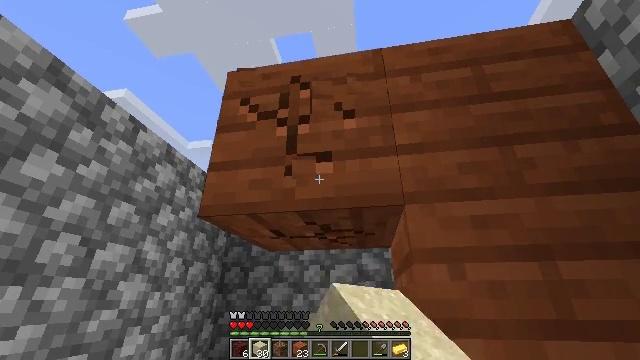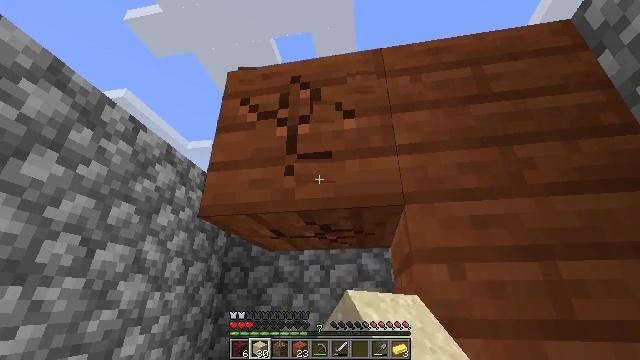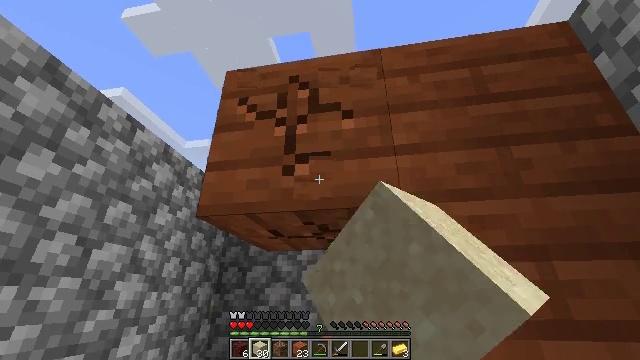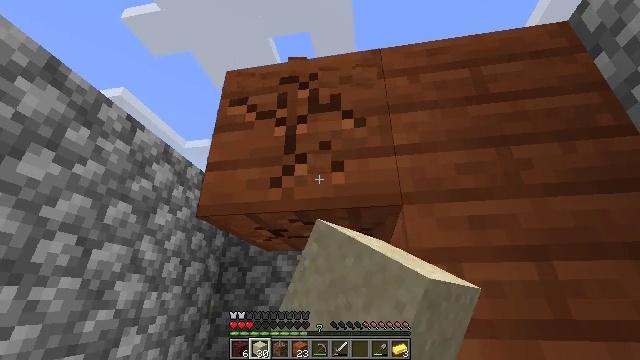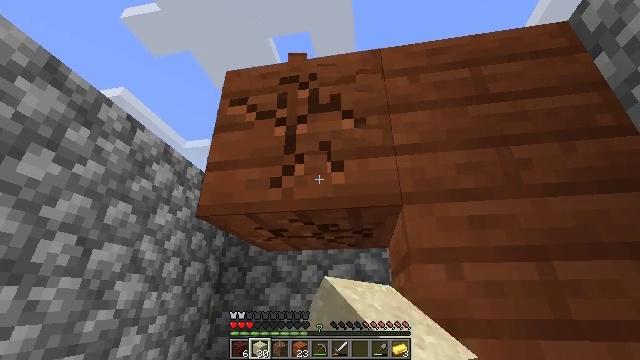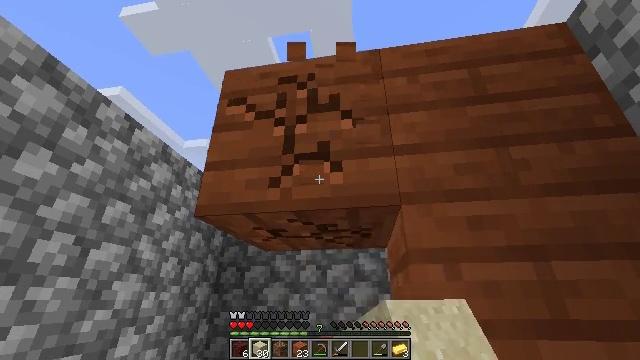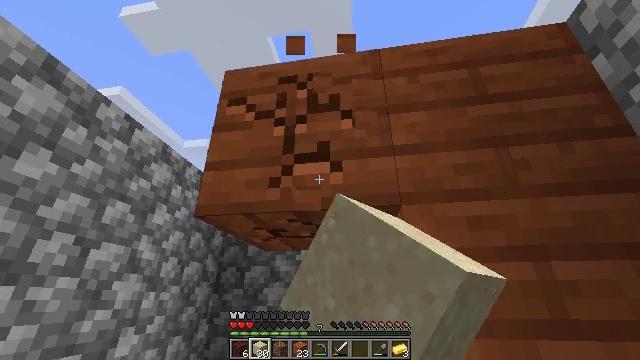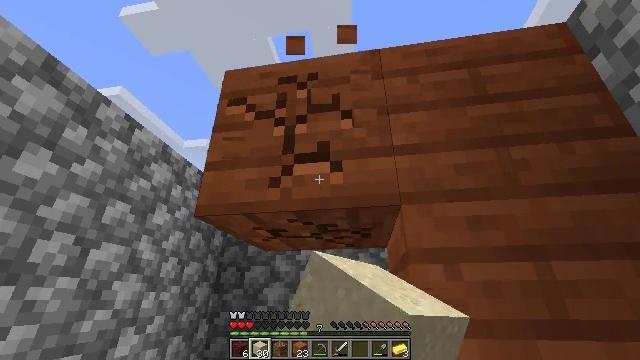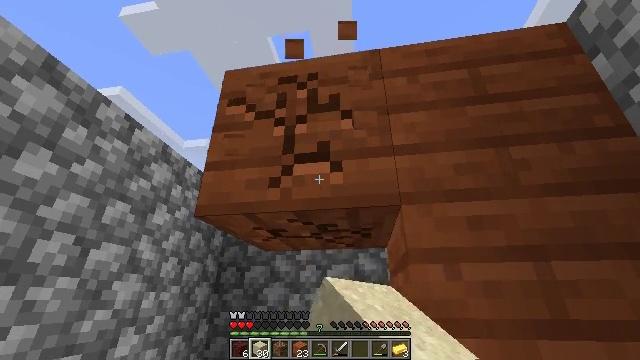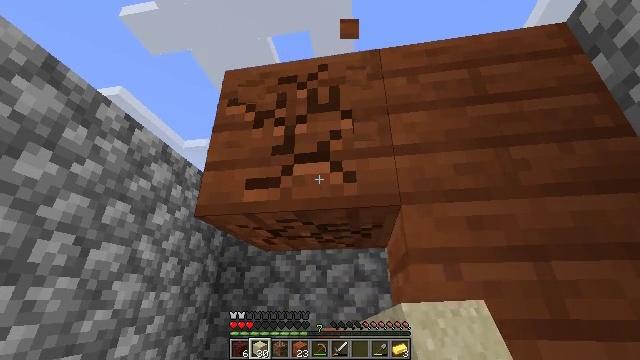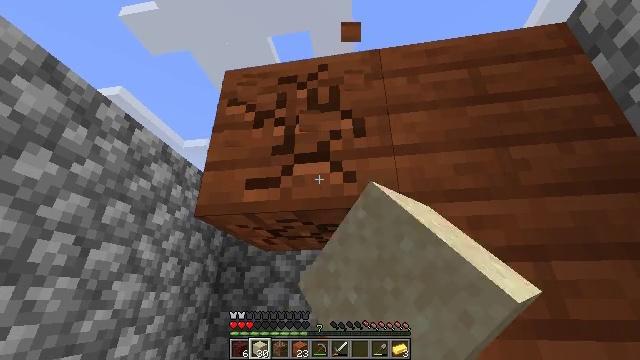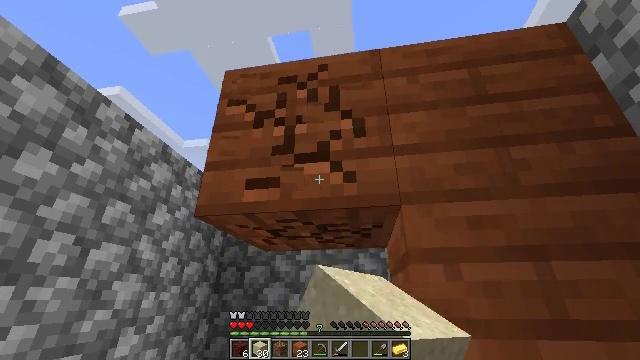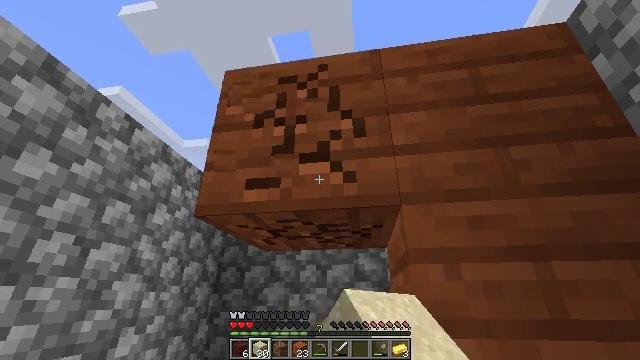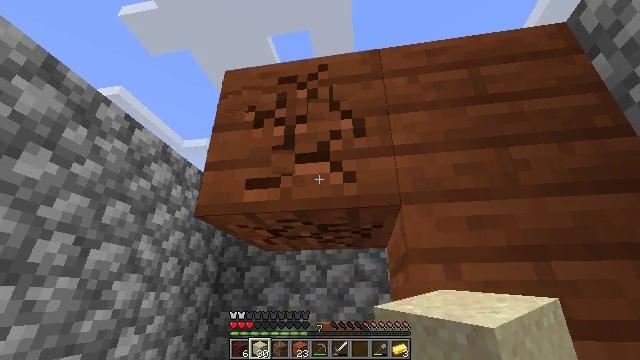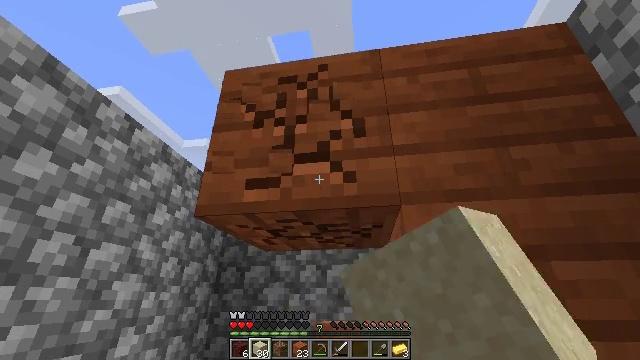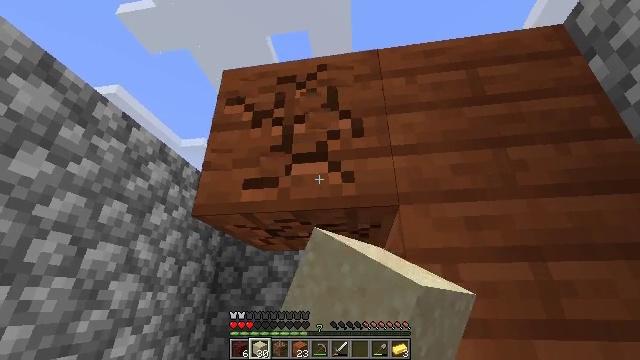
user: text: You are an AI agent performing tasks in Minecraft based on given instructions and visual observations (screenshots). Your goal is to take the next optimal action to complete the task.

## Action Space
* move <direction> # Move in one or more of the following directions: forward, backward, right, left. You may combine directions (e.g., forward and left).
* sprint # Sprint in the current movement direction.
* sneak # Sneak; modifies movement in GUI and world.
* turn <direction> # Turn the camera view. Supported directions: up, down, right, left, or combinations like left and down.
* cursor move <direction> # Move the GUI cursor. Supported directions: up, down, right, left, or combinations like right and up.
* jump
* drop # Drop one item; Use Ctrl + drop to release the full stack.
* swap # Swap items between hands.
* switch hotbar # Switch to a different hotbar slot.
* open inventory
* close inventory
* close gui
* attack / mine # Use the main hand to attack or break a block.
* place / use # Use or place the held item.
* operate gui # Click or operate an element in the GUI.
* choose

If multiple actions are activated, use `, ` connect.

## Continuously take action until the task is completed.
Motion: motion action
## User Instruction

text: Collect acacia planks from a structure.
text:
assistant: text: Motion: attack / mine
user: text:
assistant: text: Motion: attack / mine
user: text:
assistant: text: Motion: attack / mine
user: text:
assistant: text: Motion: attack / mine
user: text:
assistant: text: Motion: attack / mine
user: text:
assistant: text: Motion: attack / mine
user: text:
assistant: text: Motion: attack / mine
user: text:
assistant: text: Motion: attack / mine
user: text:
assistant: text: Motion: attack / mine
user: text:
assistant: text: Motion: attack / mine
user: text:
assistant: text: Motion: attack / mine
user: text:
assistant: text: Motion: attack / mine
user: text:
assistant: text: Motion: attack / mine
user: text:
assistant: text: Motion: attack / mine
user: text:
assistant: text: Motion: attack / mine
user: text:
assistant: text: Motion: attack / mine
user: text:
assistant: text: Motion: attack / mine
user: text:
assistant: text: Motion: attack / mine
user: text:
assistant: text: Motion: attack / mine
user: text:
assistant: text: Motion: attack / mine
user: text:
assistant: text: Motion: attack / mine
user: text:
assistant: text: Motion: attack / mine
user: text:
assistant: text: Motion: attack / mine
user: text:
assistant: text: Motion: attack / mine
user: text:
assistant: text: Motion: attack / mine
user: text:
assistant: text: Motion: attack / mine
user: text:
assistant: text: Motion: attack / mine
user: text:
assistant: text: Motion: attack / mine
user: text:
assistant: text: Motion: attack / mine
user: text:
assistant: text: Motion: attack / mine